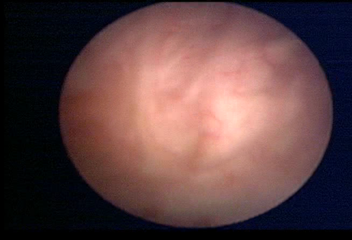
Modality: WLC
Class: Normal mucosa
Bladder cancer association: No